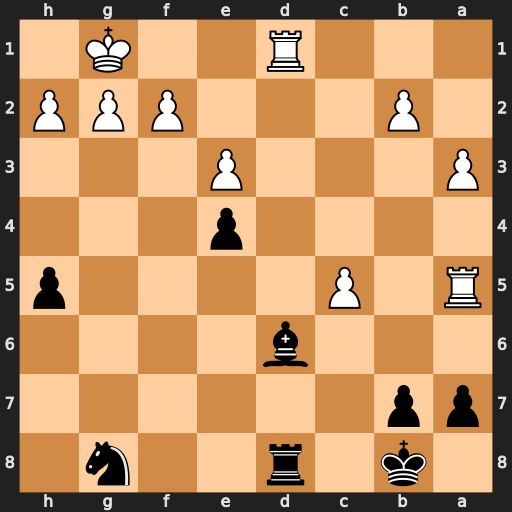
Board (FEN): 1k1r2n1/pp6/3b4/R1P4p/4p3/P3P3/1P3PPP/3R2K1
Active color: b
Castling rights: -
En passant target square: -
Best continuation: Bxh2+ Kxh2 Rxd1